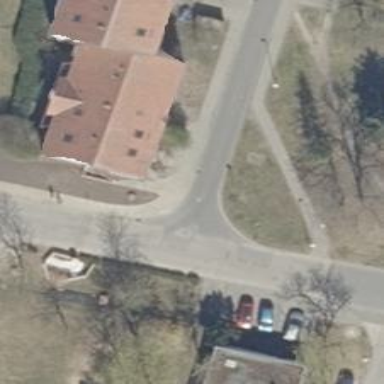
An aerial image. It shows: Residential road with concrete surface. The sidewalk is on the left.